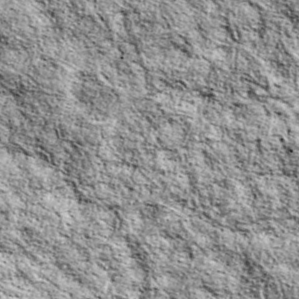
Label: non_frost